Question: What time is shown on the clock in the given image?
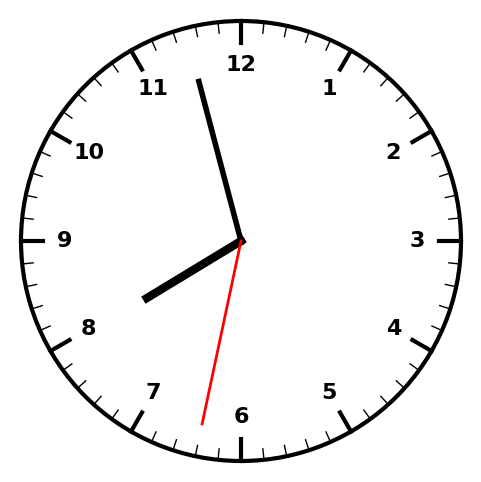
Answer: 07:57:32